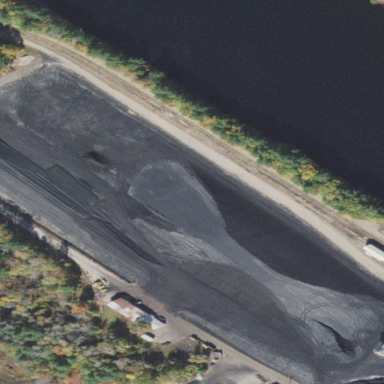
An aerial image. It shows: Industrial area with stockpile.